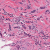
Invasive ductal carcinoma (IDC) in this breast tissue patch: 0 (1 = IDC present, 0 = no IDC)